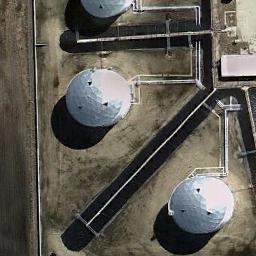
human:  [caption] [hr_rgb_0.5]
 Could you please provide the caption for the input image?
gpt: There is a building next to the storage tanks .

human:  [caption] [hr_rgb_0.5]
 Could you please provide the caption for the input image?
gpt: There are about ten storage tanks here .

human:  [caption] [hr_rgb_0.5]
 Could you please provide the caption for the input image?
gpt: There are three storage tanks on the bare land .

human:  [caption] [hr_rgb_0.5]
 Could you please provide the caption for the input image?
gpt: There are many neatly arranged storage tanks and many pipelines in the factory .

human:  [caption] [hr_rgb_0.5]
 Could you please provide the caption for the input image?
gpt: There are three storage tanks of the same size .